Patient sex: M
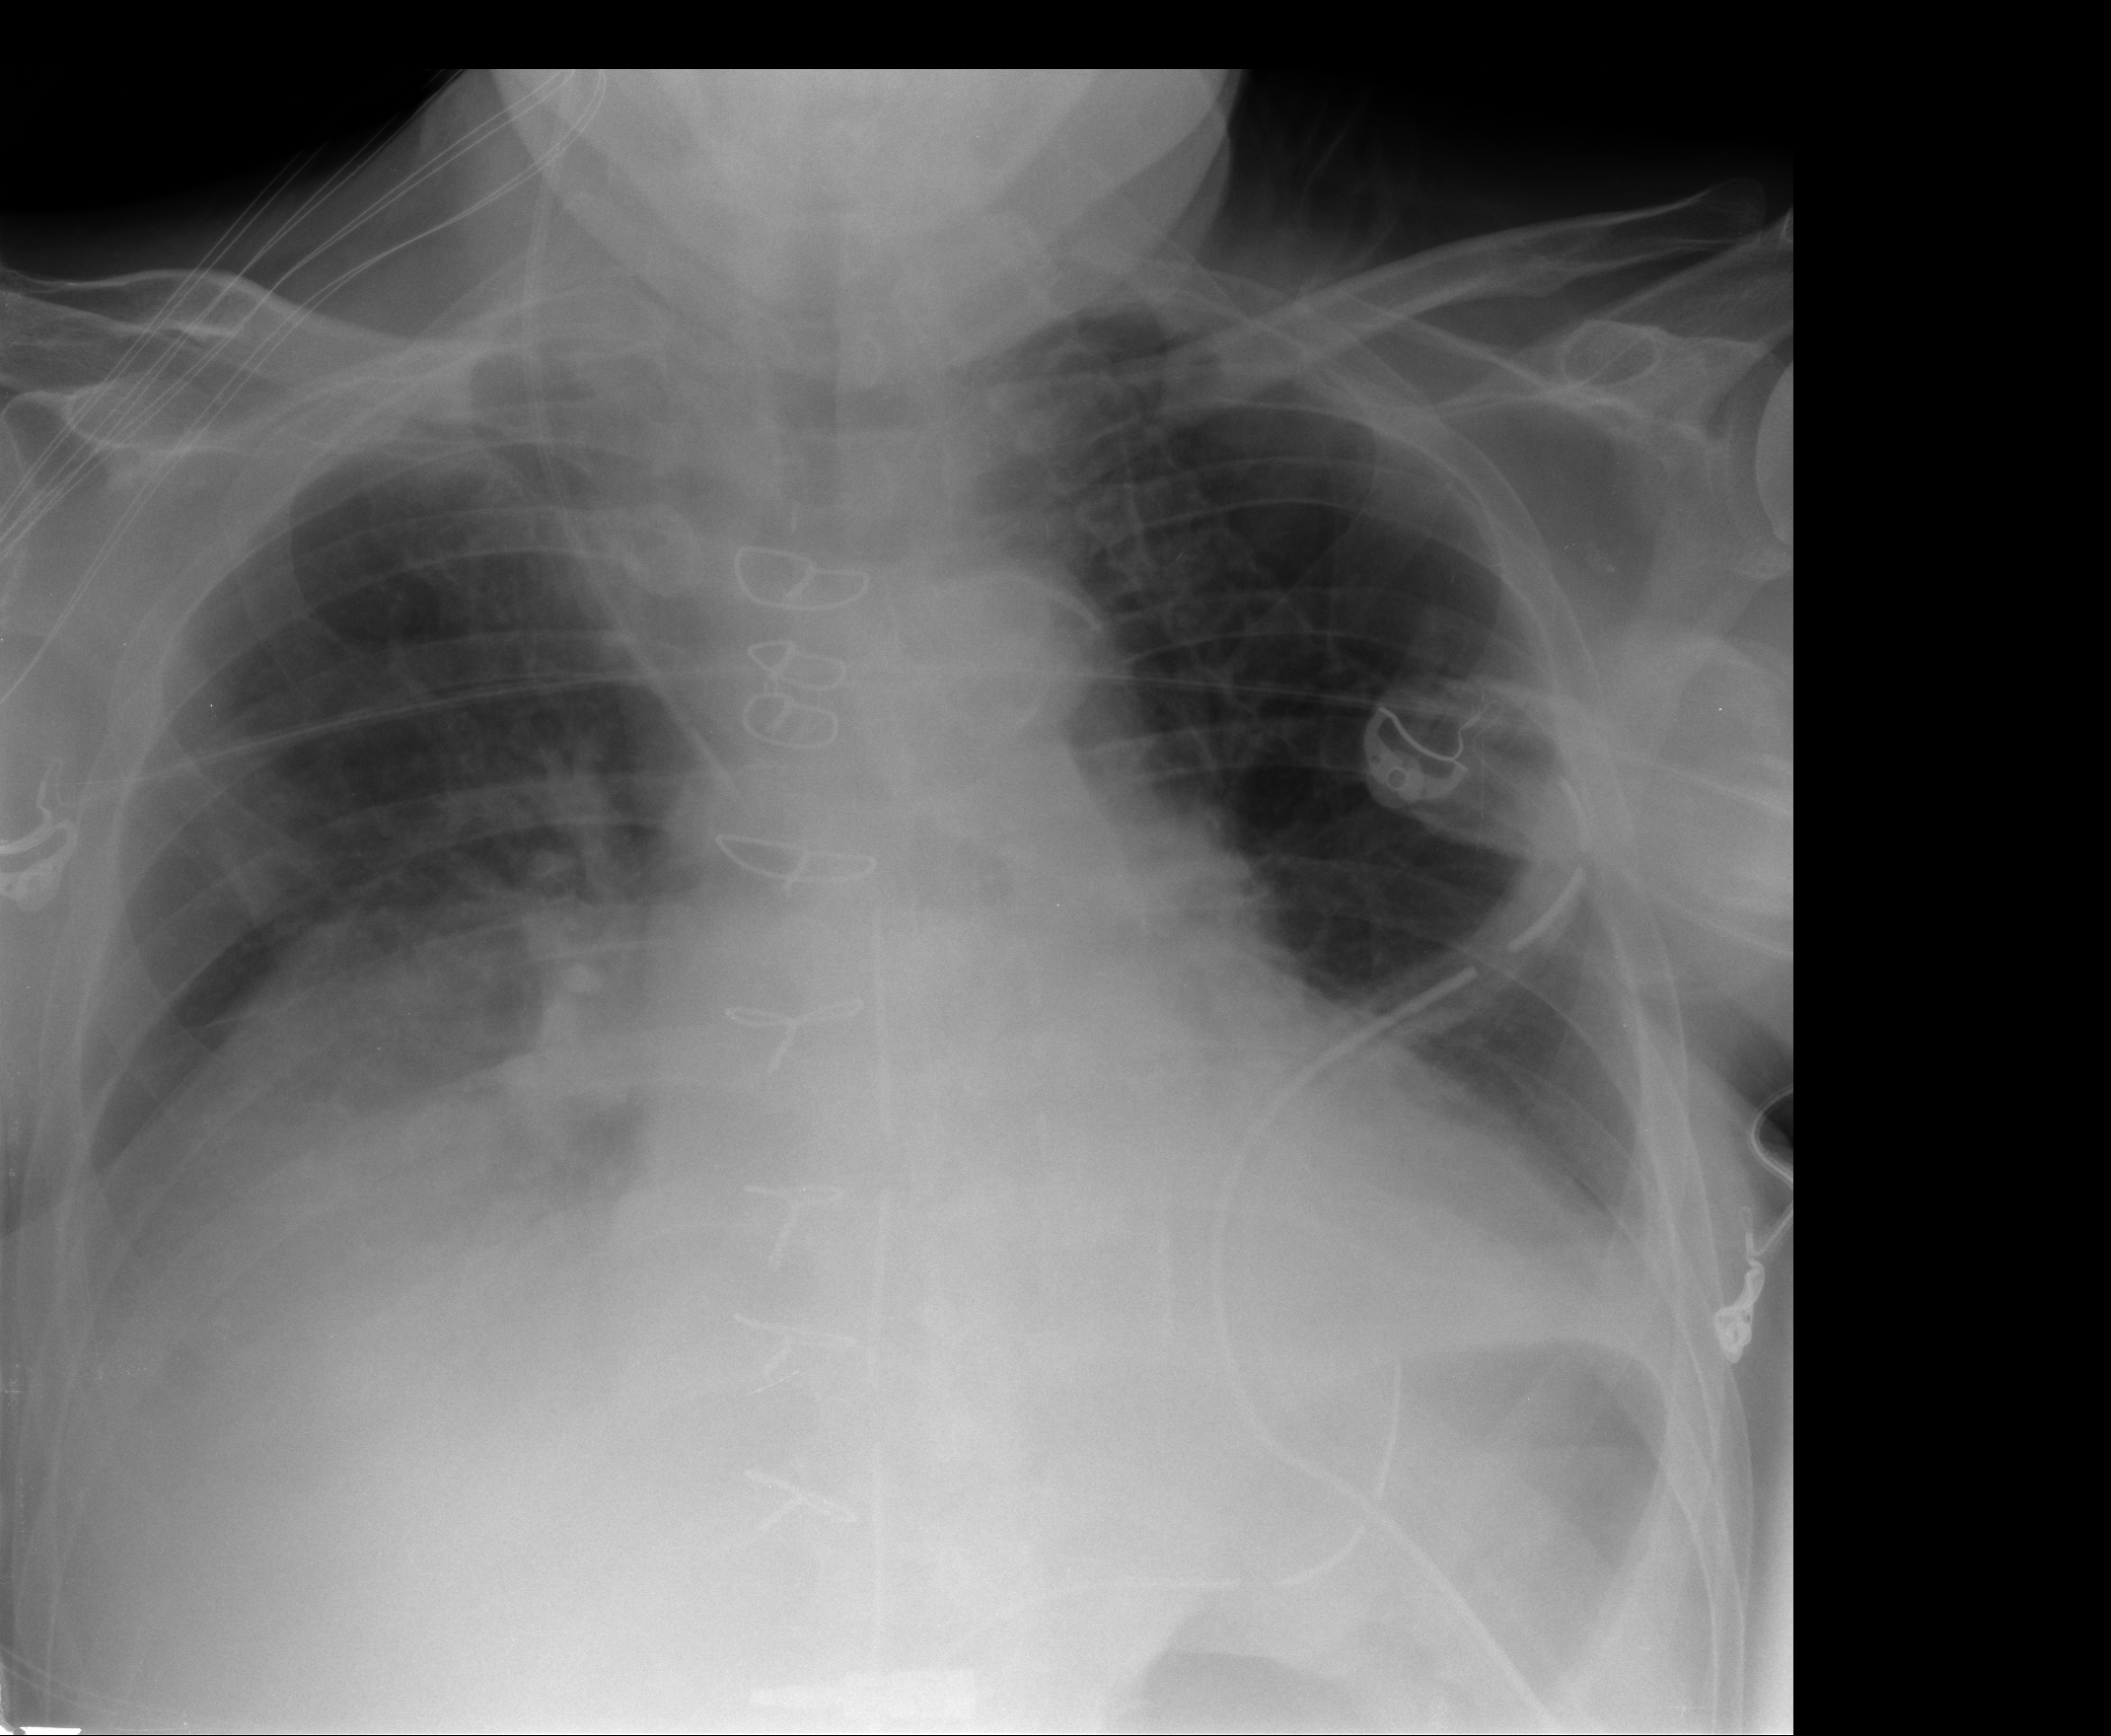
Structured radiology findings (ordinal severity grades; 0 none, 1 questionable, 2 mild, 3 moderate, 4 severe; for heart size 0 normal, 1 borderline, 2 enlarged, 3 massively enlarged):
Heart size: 1
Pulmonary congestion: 0
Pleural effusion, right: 2
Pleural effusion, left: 2
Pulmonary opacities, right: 0
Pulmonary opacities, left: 0
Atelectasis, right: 2
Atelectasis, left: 2